Question: I'm having a huge issue with 'FlipView' and binding. I have a 'FlipView' with a 'TextBox' on each item. When I enter text in the 'TextBox', and then flip to the next item, the 'TextBox.Text' value is empty. So is the next one. But on the fourth item ('Index=3'), it displays the text that I typed on 'Index=0'. This continues on to not display on the fifth and sixth items, but again appears on the seventh item ('Index=6').
So if on 'Index=0' I typed in the 'TextBox', I see on the fourth and seventh slides (indexes 3 and 6). This can continue on forever.
To compound the problem, it follows the last entered text and then displays that on multiple of 3. So, if I now go to the second item ('Index=1') and type , it will appear on 'Index=4' and 'Index=7'.
I've tried this across multiple projects and the result is the same. I don't have another computer in which to try it on. The results are the same across running it in the simulator, local machine and remote machine.
Here's what it looks like:

For me, it really simple to recreate. Just add a BasicPage and then to that page in the grid add:
'''
<FlipView Grid.Column="1" Grid.Row="1" Margin="100,0,50,0" x:Name="TabFlipView">
<FlipView.ItemTemplate>
<DataTemplate>
<StackPanel Orientation="Vertical">
<TextBox Width="400" Height="100" VerticalContentAlignment="Bottom" />
<TextBlock Text="{Binding}"/>
</StackPanel>
</DataTemplate>
</FlipView.ItemTemplate>
</FlipView>
'''
In the 'LoadState', add:
'''
Dim d As New ObservableCollection(Of String) From {"0", "1", "2", "3", "4", "5", "6", "7", "8", "9"}
TabFlipView.ItemsSource = d
'''
Then run it. In the first 'TextBox' type some text. Flip to the 4th item. The text that you just typed in the first item is there in the 'TextBox' on the fourth item.
If this is somehow machine-specific and you can't reproduce, how would I go about troubleshooting this to find and eliminate the cause?
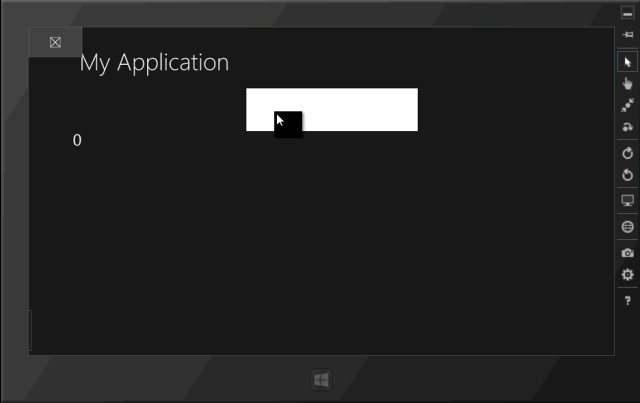
Answer: Try putting
'''
VirtualizingStackPanel.VirtualizationMode = "Standard"'
'''
in your FlipView. This should stop the recycling.
See this <URL> for more information:
If you can avoid the VirtualizingStackPanel, the following may work for you:
'''
<FlipView.ItemsPanel>
<ItemsPanelTemplate>
<StackPanel Orientation="Horizontal"></StackPanel>
</ItemsPanelTemplate>
</FlipView.ItemsPanel>
'''